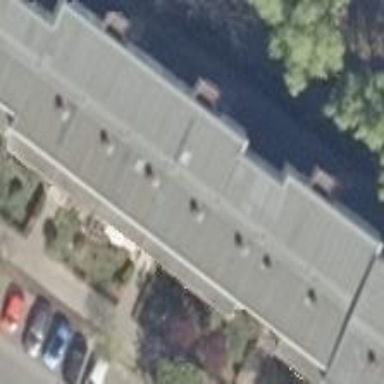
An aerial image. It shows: Flat-roofed apartment building.